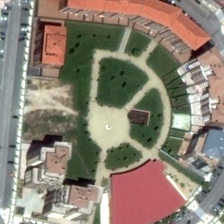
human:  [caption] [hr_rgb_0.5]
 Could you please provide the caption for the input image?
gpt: this square is surrounded by buildings with red roof and a curved street and a straight one .

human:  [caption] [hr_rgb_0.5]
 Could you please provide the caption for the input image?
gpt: the semicircular square surrounded by some red flats is next to a road .

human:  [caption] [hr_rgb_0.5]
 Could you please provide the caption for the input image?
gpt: next to a road  there is a semicircular square surrounded by some red flats .

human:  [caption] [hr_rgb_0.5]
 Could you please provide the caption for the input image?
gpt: the semicirclar square is surrounded by buildings with red roofs .

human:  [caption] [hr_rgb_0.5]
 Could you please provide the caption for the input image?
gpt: several buildings are around a semi-circle shaped square near a road .